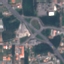
Land use / land cover class: Highway